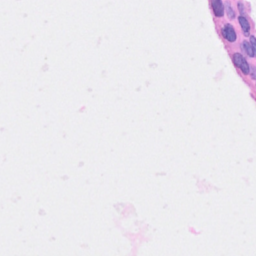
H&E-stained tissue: Breast